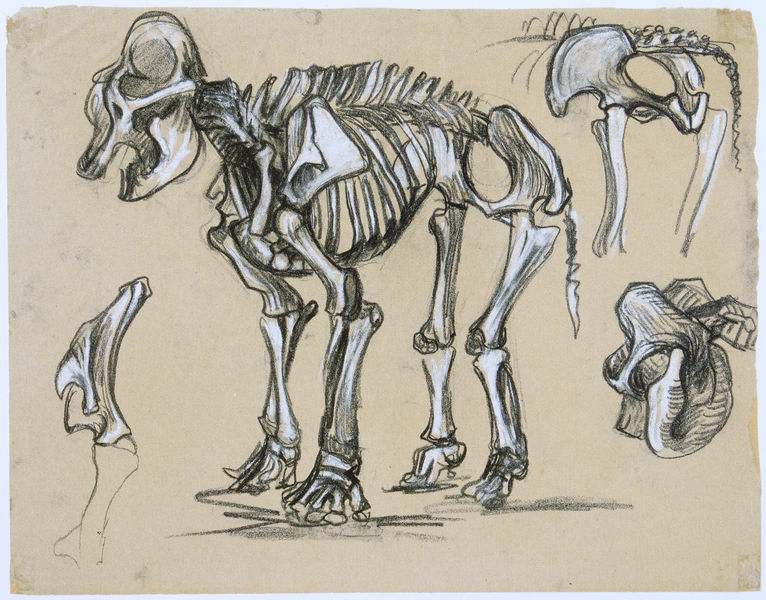
Titel: Skelett eines Elefanten
Künstler: Franz Marc
Standort: München
Institution: Staatliche Graphische Sammlung
Schlagwörter: kopf, körper, schatten, weiß, grau, kreide, ohr, pastell, schwarz, skizze, zeichnung, hund, hunde, tier, beige, malerei, anatomie, rückgrat, schädel, tot, natur, boden, blatt, schulter, esel, pferd, affe, beine, schwanz, bein, farbig, füße, hintern, papier, gelenke, studie, grafik, graphik, kuh, linien, weisshöhung, detail, plastik, oberschenkel, schenkel, zehen, knochen, katze, untergrund, kohle, rippen, schulterblatt, wirbel, wirbelsäule, becken, schwarz-weiss, schraffur, strich, bleistift, entwurf, stift, studien, skelett, kiefer, hüfte, maul, herz, museum, säugetier, dürer, brustkorb, bär, bau, gelenk, vierbeinig, details, erklärung, rumpf, elefant, gerippe, aufbau, zeichnungen, graphit, rippe, ansichten, albrecht dürer, gehöht, anatomy, biologie, dinosaurier, gebeine, skelette, anatomische studie, beckenknochen, belistift, detailstudie, dyno, einzelknochen, graffit, hellung, hüftknochen, hüftr, katzt, knochenteile, koche, naturgetreu, scädel, tiermedizin, tierskelett, vierbeiner, zoologie, speiche, augenhöhle, elle, deckweiss, archeologie, gabriel von max, bein fuss, vierbeine, wirbeltier, sauerier